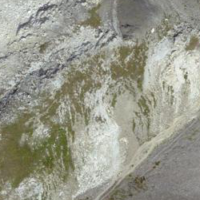
EUNIS habitat code: 48
Species observed at this site:
Draba aizoides